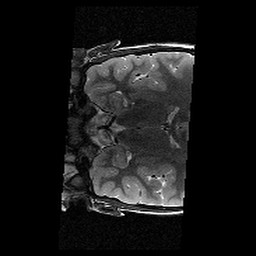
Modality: T2w
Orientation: coronal
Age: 10
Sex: female
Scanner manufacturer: siemens
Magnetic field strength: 3 T
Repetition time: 9.23 s
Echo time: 0.067 s